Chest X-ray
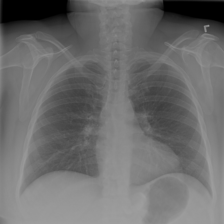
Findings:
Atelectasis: negative
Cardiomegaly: negative
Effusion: negative
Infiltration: positive
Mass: negative
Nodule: negative
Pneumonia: negative
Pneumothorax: negative
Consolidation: negative
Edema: negative
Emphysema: negative
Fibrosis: negative
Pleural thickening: negative
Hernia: negative